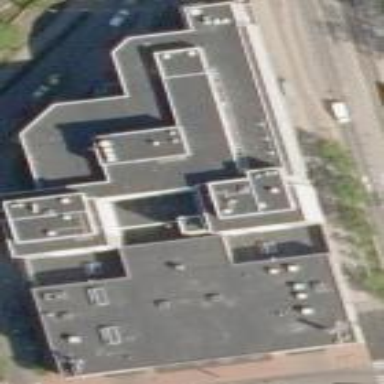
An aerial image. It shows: Police building with flat roof.